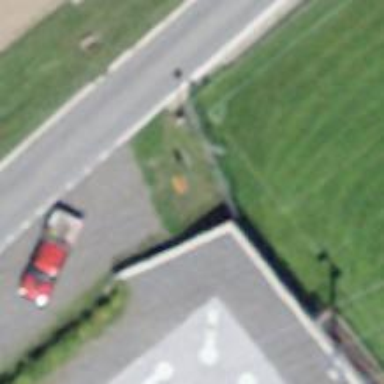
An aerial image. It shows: Pole supporting roof covering pipeline marker.